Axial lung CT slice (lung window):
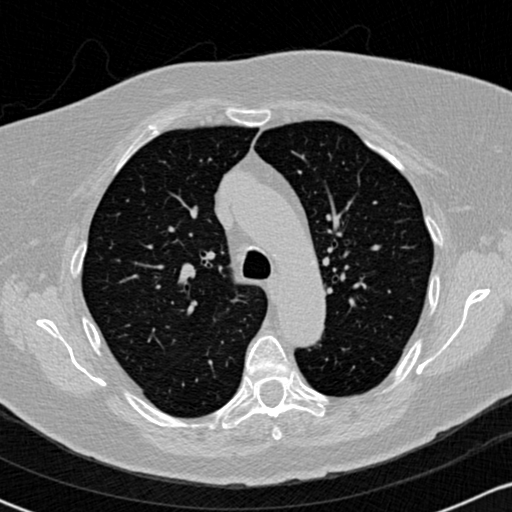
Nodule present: no